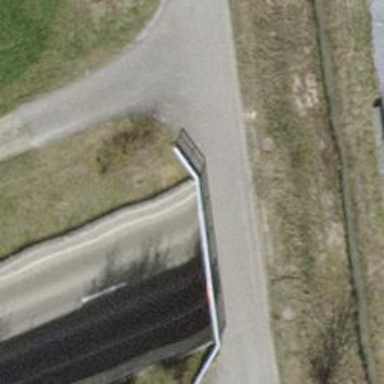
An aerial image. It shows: Tertiary road passing through tunnel with asphalt surface.